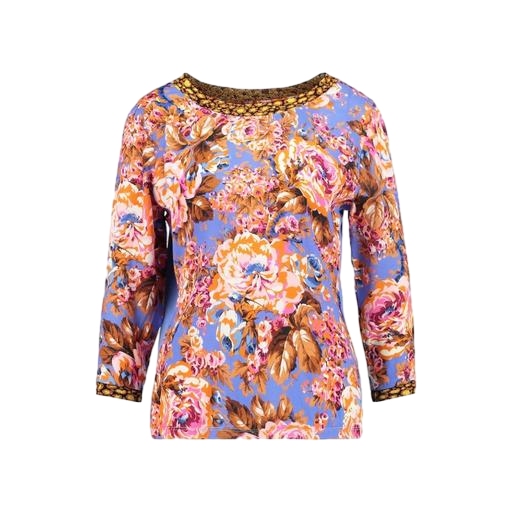
blue floral-print top, blue printed three-quarter sleeve, multicolor floral-print t-shirt only macy, white background